Question: I need a bit of help/direction as to how to write an SQL query using the following information:

The Question is:
The manager would like to see all of the cars currently in the showroom and their price, in the following form: [Make] [Model] - PS[Price] e.g. "VW GOLF - 3000". Write a SQL query to satisfy this.
I can't seem to get the parentCarid to match the ID in the car table and this is the closest ive gotten to making it happen.
'''
SELECT Car.Makecode, Car.Name, Showroom.Price
FROM Car
INNER JOIN Showroom
ON Car.Id=Showroom.CarID
WHERE Showroom.CarId = "2" OR Showroom.CarId = "5" OR Showroom.CarId = "8";
'''
But this still doesn't display the Model name it only displays model code and I'm thinking i would need to somehow join the Car table with itself to get the answer.
So I want to display it like this in a way :
'''
Model Make Price
Ford Fiesta - 4000
VW Golf - 3000
Peugeot 307 -5000
'''
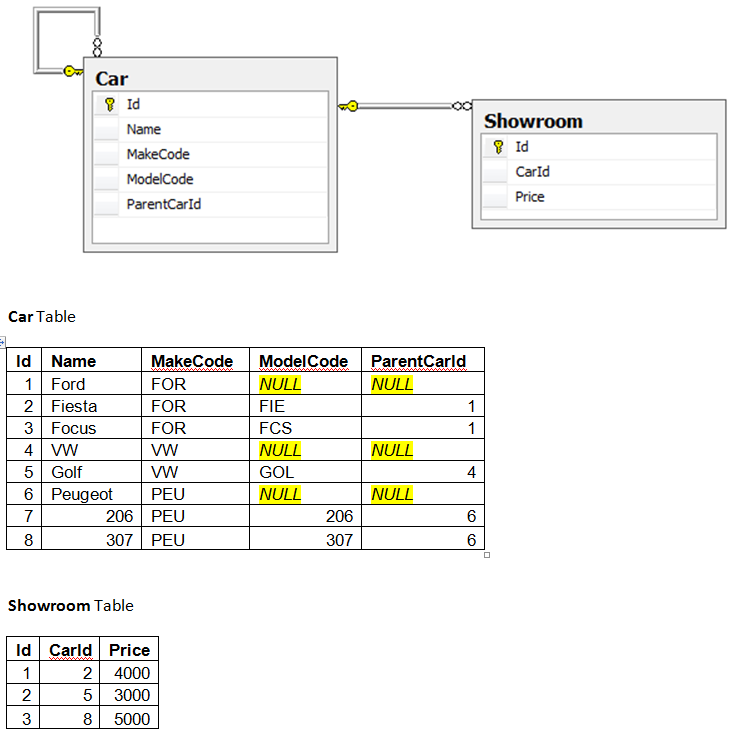
Answer: You could try this query:
'''
SELECT c.Id, p.Name, c.Name, s.Price
FROM Car c
INNER JOIN Car p ON p.Id = c.ParentCarId
INNER JOIN Showroom s ON s.CarId = c.Id
'''